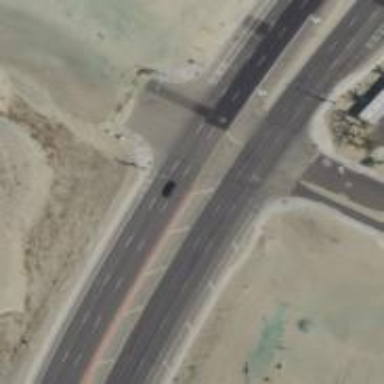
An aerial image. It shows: Primary road with asphalt surface.